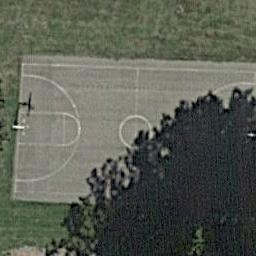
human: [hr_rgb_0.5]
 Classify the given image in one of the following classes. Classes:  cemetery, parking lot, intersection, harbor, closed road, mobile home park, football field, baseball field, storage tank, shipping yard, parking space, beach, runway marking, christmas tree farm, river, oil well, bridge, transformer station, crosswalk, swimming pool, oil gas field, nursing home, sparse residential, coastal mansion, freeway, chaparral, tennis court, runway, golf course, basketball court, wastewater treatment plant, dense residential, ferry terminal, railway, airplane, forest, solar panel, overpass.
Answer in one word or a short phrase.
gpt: basketball court